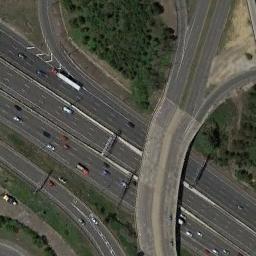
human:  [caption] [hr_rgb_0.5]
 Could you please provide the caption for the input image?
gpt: The overpass is over the roads and some cars are driving on the roads .

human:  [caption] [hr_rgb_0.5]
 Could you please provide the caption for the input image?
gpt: The overpass is next to some trees with some cars .

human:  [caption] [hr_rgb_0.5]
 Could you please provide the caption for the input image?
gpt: There are many cars on the road under the overpass .

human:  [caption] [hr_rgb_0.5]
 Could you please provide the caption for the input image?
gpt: An overpass is above the road .

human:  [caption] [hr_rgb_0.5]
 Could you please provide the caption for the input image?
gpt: There are some green trees and lawns beside the overpass .